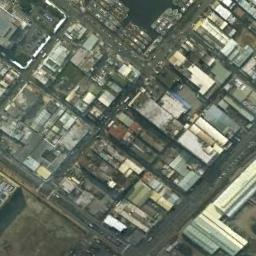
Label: industrial_area